Field crop: maize
Growth stage: 1
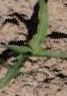
Species: maize